You are looking at a signal-to-image encoding: consecutive vibration samples arranged as the rows of a grayscale square. Diagnose the bearing from this image, choosing from: normal, inner_race, outer_race, ball.
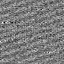
Answer: normal